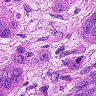
Metastatic tissue present: yes